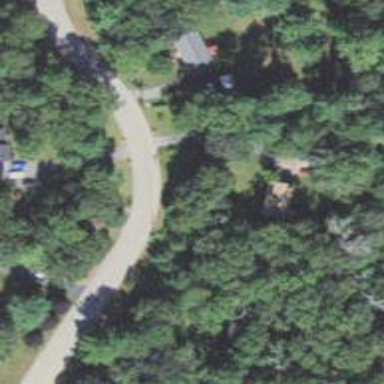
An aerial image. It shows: Residential road.